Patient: sex M, age 52
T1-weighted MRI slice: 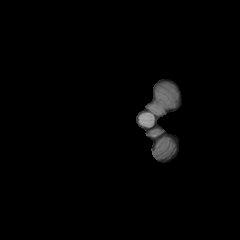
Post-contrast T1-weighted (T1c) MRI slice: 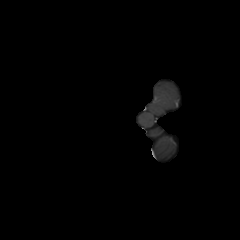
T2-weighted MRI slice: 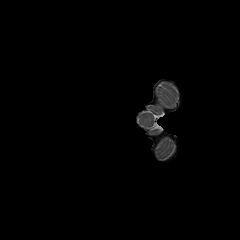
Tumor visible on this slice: no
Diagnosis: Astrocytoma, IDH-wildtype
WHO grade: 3